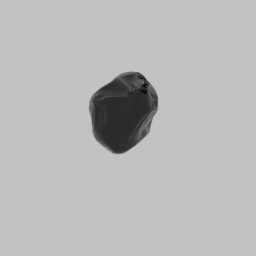
Label: tools